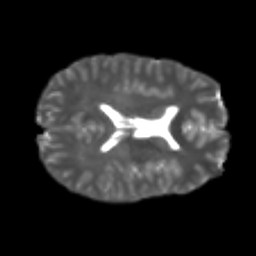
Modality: T2w
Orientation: axial
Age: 21
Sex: male
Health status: healthy
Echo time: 0.074 s